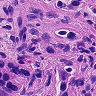
Metastatic tissue present: yes